Question: I have created spreadsheet to prepare month tasks for several people.
Now i would like to write script to automatically update protection settings.
How it looks?
I have list of people in column A and their emails in column E. I would like to create script to automatically update protections that allows edit only row where specific person is.
For example - User1 with email: email1@google.com can edit only row 8:8 and only him and me and nobody else.

I got error.
'''
function zakresychronione() {
var ss = SpreadsheetApp.getActiveSpreadsheet()
var ochronadanych = ss.getSheetByName('Dyspozycje')
var p1 = ochronadanych.getRange('8:8').protect();
var p1val = ochronadanych.getRange('E8').getValue()
p1.remove()
p1.addEditor(p1val)}
'''
I tried to do it step by step but it takes long time, i think loop would be better, but i don't know how to use them.
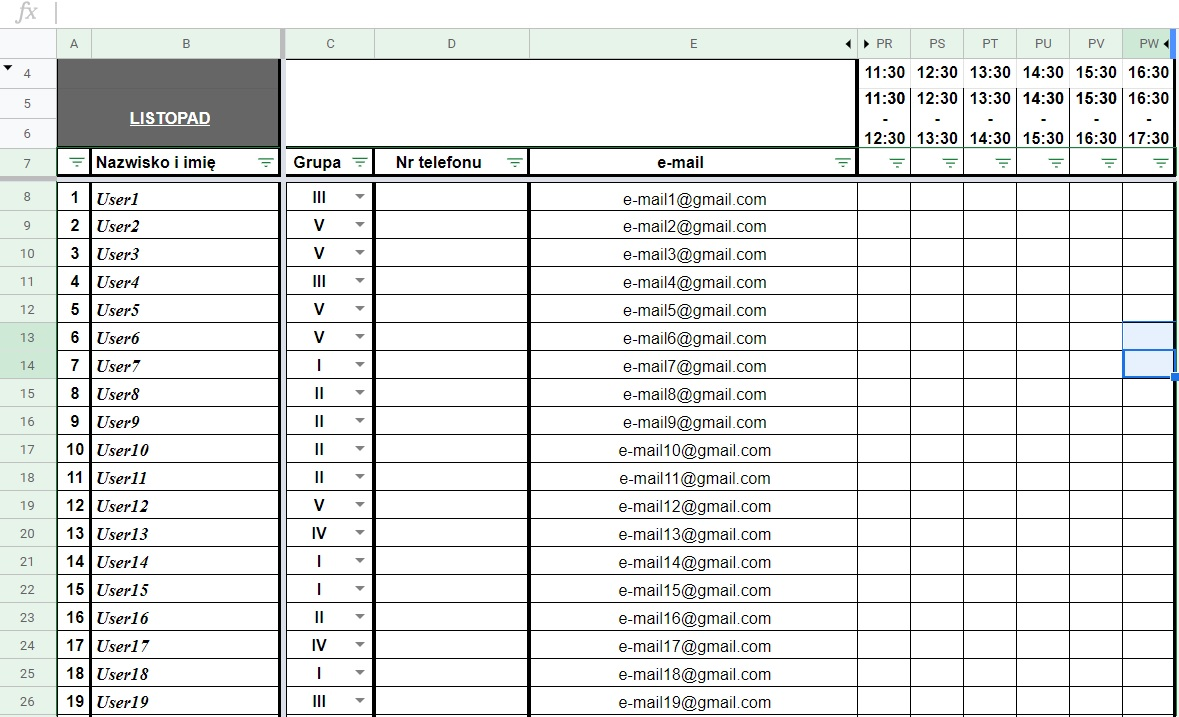
Answer: There is no need for the script to loop through all the rows every time the protections need to be updated. You can create an onEdit trigger that checks which row was edited and only updates that specific protection.
Taking this into account, I wrote some code that does the following:
Everytime an email is edited (column 5, row index bigger than 7) the protections for that specific row should get updated. The only editors for that row would be you (change your email accordingly in the code) and the person whose email matches the one written in the cell:
'''
function onEdit(e) {
var editedRange = e.range; // Range that was edited (info coming from event object)
var sheetName = 'Dyspozycje';
var sheet = e.source.getSheetByName(sheetName);
var column = 5;
// Getting edited cell column and row index
var editedCol = editedRange.getColumn();
var editedRow = editedRange.getRow();
// Checking the edited cell corresponds to an email
if(editedRow > 7 && editedCol == column) {
var numCols = sheet.getMaxColumns();
// Row that needs protection update
var range = sheet.getRange(editedRow, 1, 1, numCols);
// Creating protection
var protection = range.protect().setDescription(editedRow);
// Getting emails from desired editors
var me = 'your_email@domain.com'; // Change accordingly
var email = sheet.getRange(editedRow, editedCol).getValue();
// Remove previous editors
protection.removeEditors(protection.getEditors());
// Add desired editors
protection.addEditors([me, email]);
if (protection.canDomainEdit()) {
protection.setDomainEdit(false);
}
}
}
'''
Also, because at first no protection will be set, run this once to set them for each row (after this first time, there will be no need to run this; protections will update automatically thanks to the onEdit trigger):
'''
function createProtections() {
var sheet = SpreadsheetApp.getActiveSheet();
var values = sheet.getDataRange().getValues();
var emailColumn = 5;
for(var i = 8; i < values.length; i++) {
var numCols = sheet.getMaxColumns();
var range = sheet.getRange(i, 1, 1, numCols);
var protection = range.protect().setDescription(i);
var me = Session.getEffectiveUser().getEmail();
var email = sheet.getRange(i, emailColumn).getValue();
protection.removeEditors(protection.getEditors());
protection.addEditors([me, email]);
if (protection.canDomainEdit()) {
protection.setDomainEdit(false);
}
}
}
'''
I hope this is of any help.